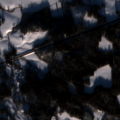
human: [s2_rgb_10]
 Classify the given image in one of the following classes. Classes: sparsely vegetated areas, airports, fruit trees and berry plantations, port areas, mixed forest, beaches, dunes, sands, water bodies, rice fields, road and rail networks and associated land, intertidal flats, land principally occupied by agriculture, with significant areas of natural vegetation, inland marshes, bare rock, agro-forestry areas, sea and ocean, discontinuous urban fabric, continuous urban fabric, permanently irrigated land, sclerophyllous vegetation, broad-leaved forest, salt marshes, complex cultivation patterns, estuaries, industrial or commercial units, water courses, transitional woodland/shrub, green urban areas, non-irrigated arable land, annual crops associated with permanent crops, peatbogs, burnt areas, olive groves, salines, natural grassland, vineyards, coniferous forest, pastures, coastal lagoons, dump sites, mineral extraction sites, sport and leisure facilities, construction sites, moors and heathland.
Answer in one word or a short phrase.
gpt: non-irrigated arable land, land principally occupied by agriculture, with significant areas of natural vegetation, mixed forest, transitional woodland/shrub